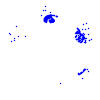
Particle: kaon